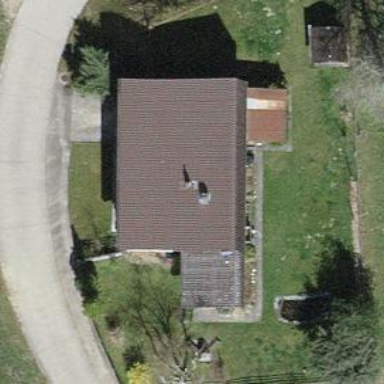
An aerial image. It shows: Simple house.